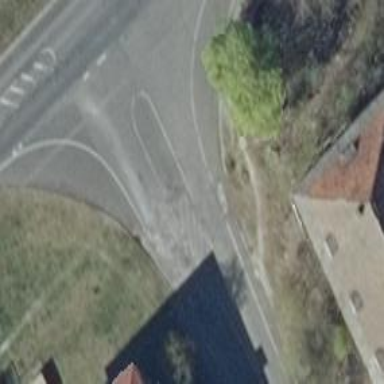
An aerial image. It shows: Unmarked crossing with pedestrian island.